Lunar surface albedo tile
Center latitude: 30.933
Center longitude: 29.355
Resolution (meters per pixel, mean): 139.9
Tile area (km^2): 19714.03
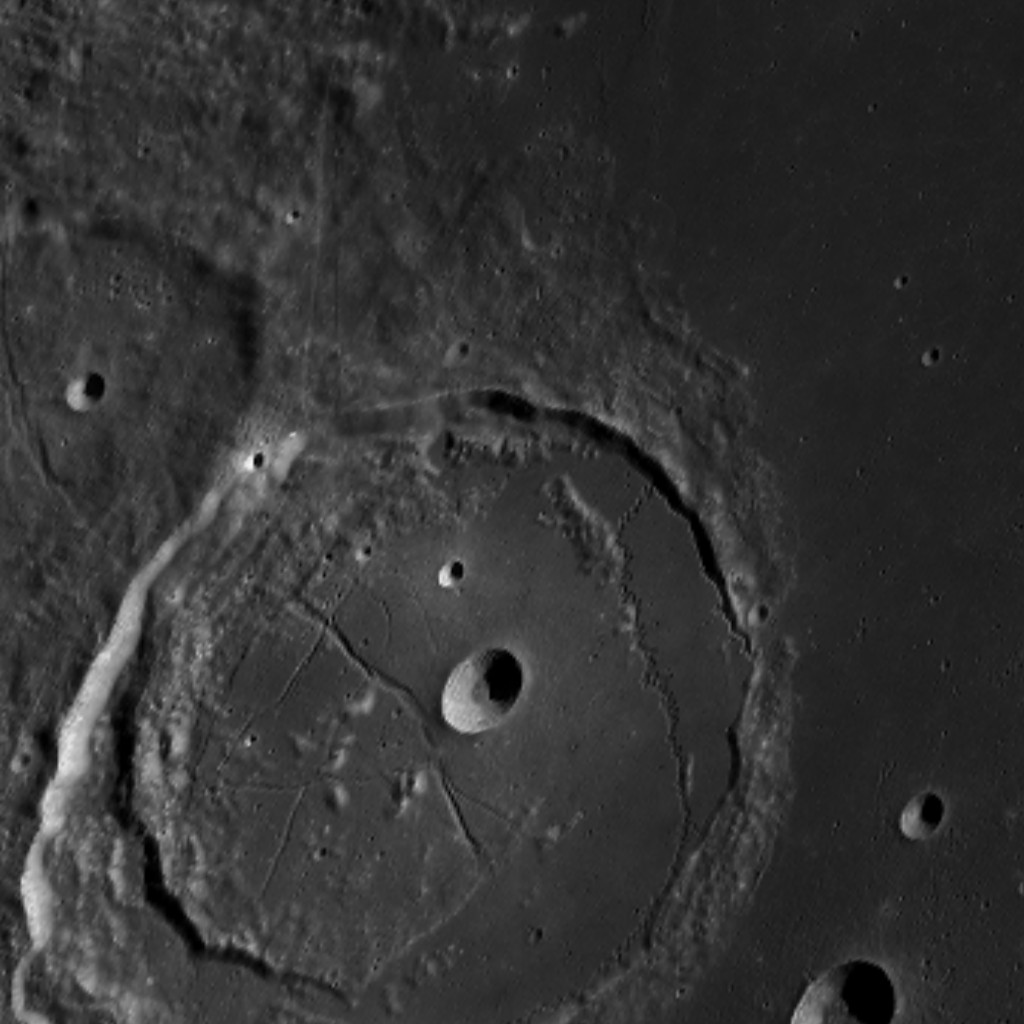